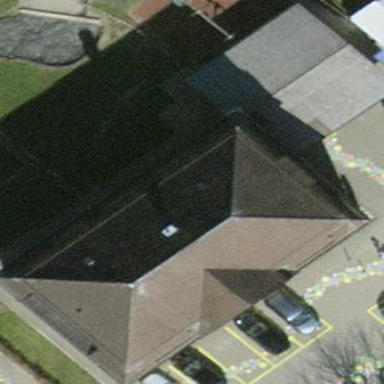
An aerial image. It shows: School building.